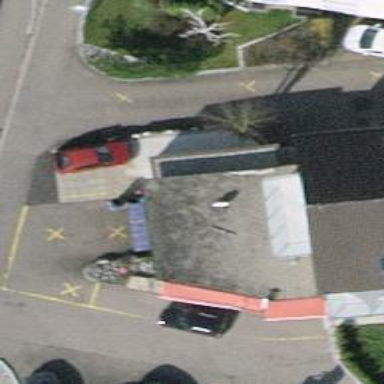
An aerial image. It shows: Car shop.